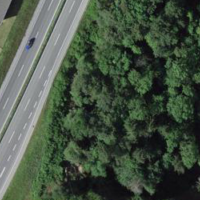
EUNIS habitat code: 57
Species observed at this site:
Milvus milvus